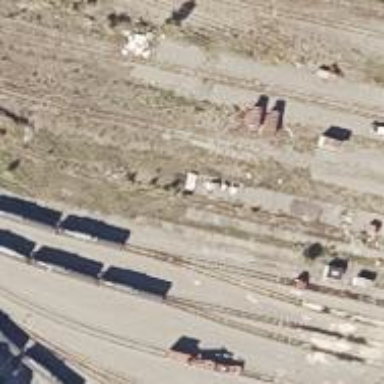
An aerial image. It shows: Unused railway yard.